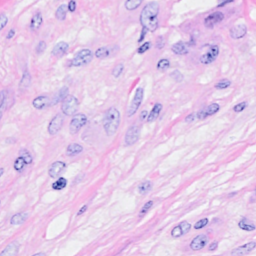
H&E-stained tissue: Breast